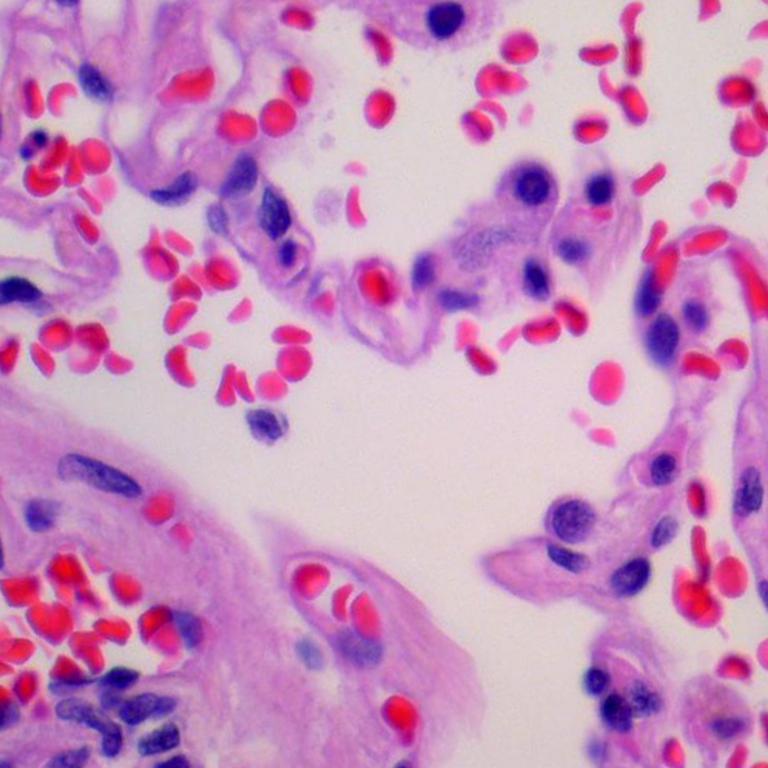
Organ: lung
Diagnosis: benign